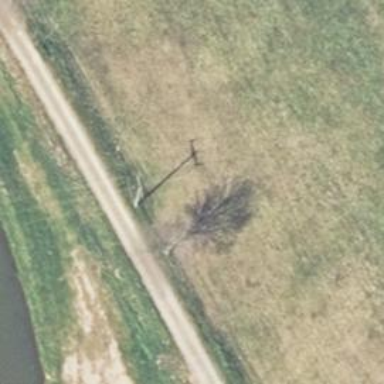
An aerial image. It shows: Power line in the image.